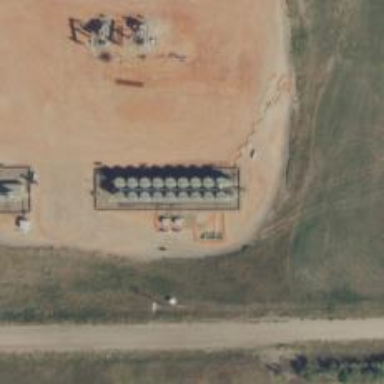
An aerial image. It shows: Storage tank that is man-made.